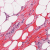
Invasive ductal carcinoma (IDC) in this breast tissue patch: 0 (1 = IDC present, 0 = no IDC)